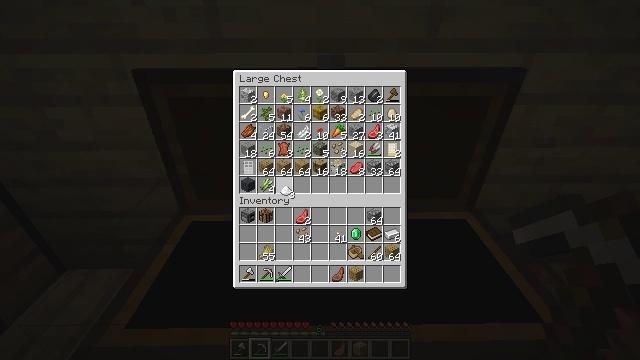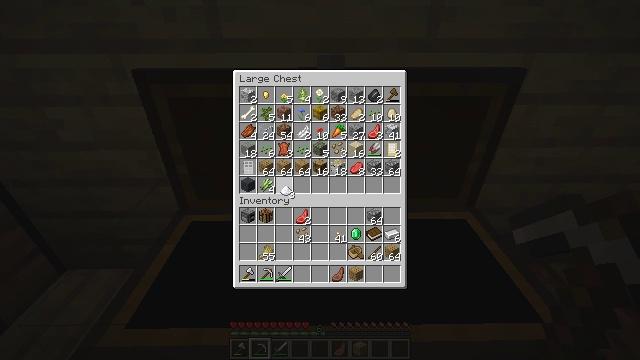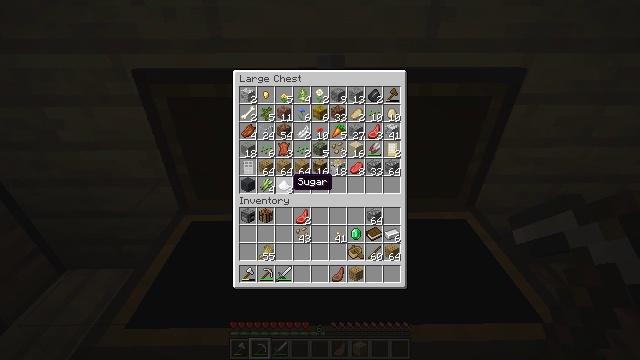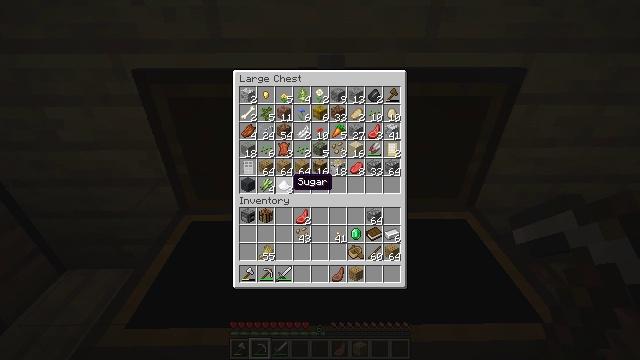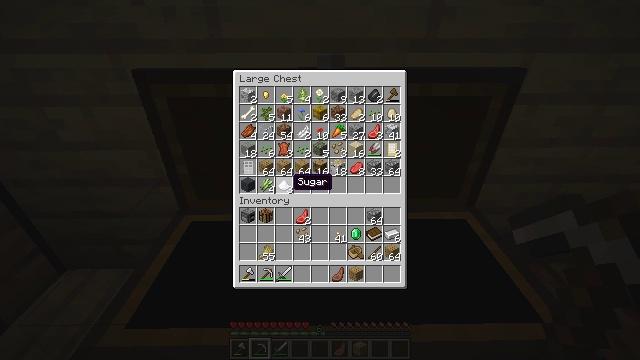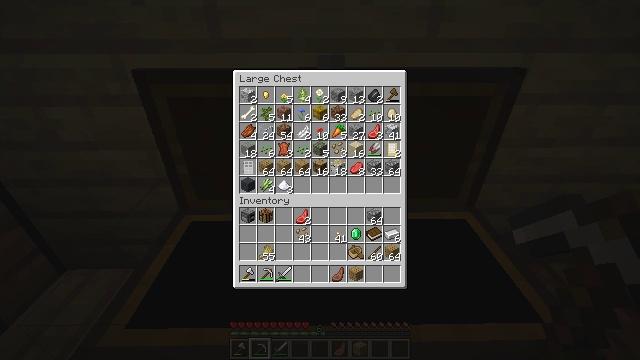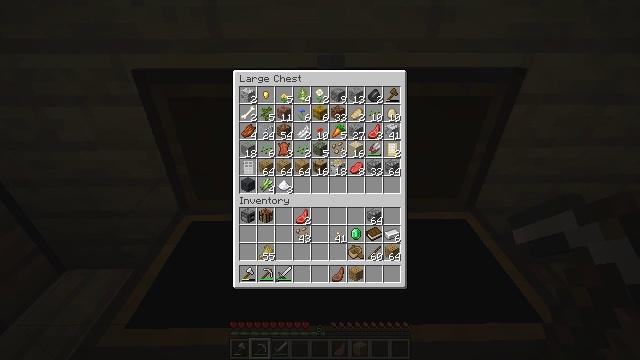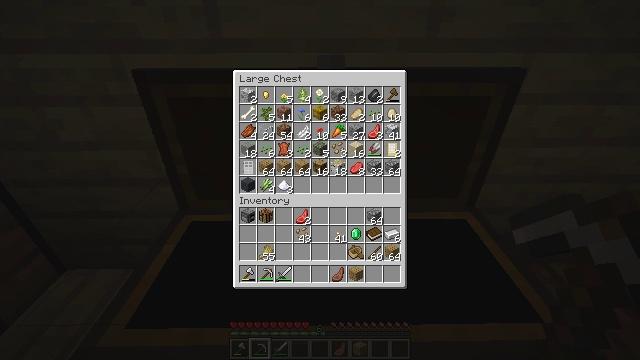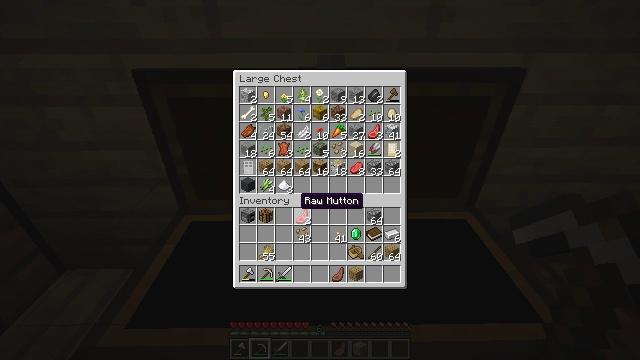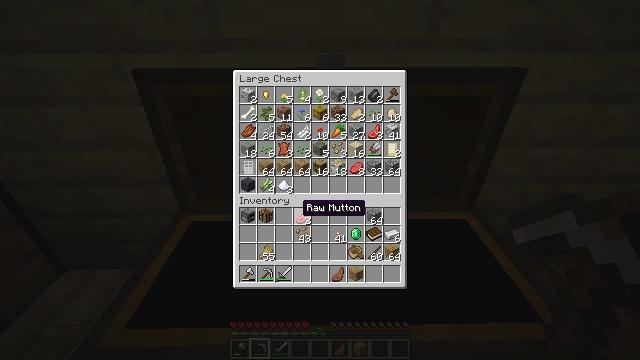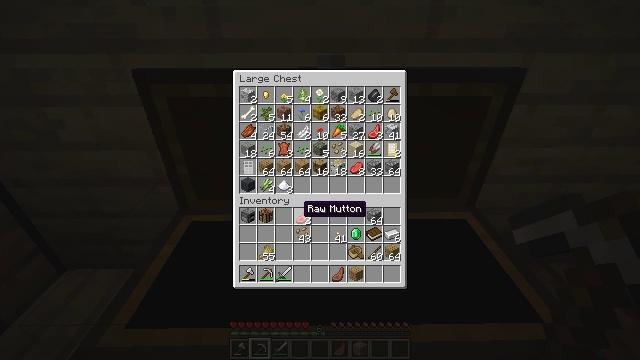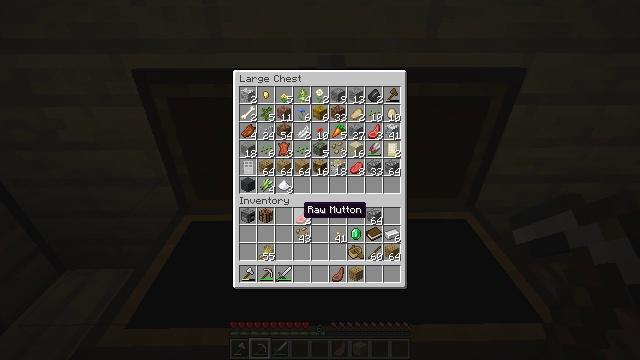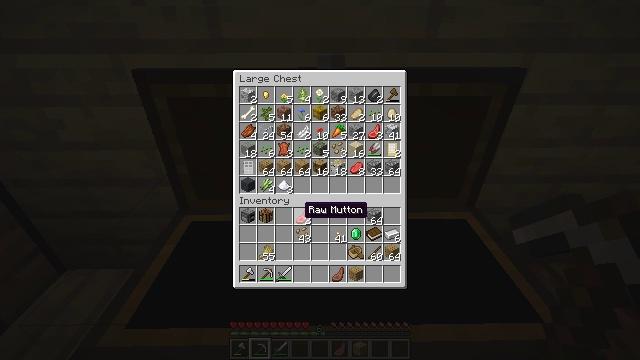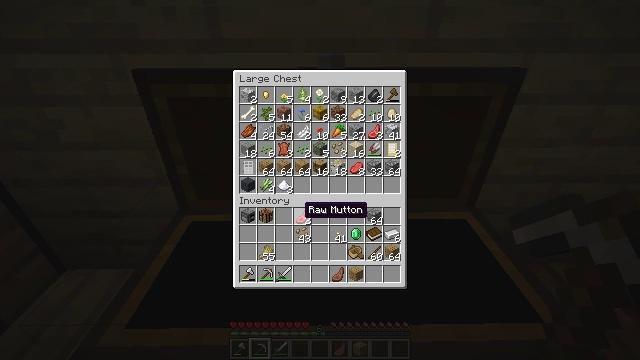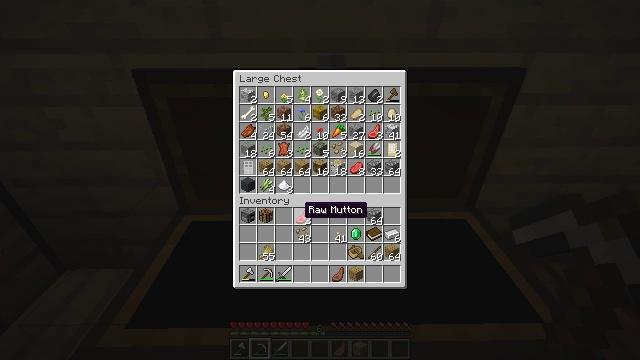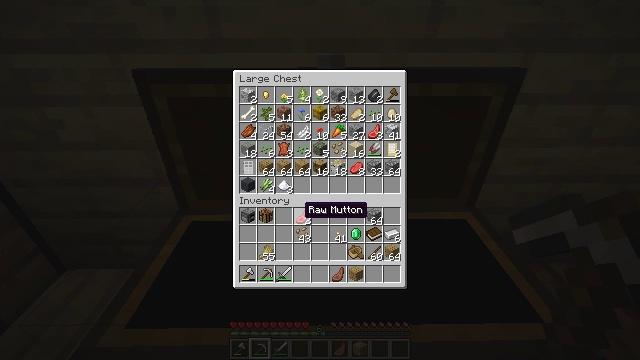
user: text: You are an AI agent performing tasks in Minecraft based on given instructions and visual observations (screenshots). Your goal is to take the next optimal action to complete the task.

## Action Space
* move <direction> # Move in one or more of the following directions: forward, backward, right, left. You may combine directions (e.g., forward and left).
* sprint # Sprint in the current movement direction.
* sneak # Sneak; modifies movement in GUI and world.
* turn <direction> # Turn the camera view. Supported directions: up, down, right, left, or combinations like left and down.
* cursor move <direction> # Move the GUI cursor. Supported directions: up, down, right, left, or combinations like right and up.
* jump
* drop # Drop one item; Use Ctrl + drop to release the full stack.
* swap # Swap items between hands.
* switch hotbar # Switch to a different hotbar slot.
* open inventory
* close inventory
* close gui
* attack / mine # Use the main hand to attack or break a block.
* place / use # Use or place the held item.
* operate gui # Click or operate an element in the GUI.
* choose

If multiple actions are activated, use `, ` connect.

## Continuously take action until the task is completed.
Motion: motion action
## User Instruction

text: Remove a cooked porkchop from the inventory.
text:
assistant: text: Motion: operate gui
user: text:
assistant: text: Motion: no_op
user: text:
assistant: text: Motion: no_op
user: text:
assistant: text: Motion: no_op
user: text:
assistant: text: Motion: no_op
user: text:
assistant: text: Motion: no_op
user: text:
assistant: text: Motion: no_op
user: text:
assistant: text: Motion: no_op
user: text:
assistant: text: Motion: cursor move down
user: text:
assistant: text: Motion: no_op
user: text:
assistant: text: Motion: no_op
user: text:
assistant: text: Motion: no_op
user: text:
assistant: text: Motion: no_op
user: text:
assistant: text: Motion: no_op
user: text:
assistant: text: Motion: no_op
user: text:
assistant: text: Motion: no_op
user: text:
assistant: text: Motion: no_op
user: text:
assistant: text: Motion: no_op
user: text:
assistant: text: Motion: no_op
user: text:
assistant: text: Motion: no_op
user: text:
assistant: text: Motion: no_op
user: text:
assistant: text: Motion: no_op
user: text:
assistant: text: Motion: no_op
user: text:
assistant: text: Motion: no_op
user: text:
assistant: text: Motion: no_op
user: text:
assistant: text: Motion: no_op
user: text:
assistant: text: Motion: no_op
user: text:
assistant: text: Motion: no_op
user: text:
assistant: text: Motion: no_op
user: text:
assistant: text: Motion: no_op